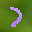
Label: 7